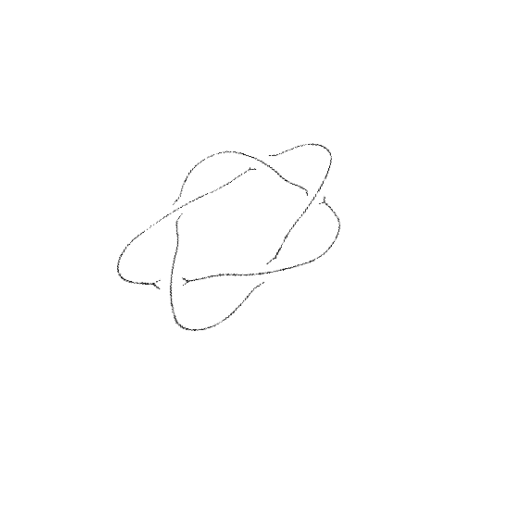
Crossing number: 5